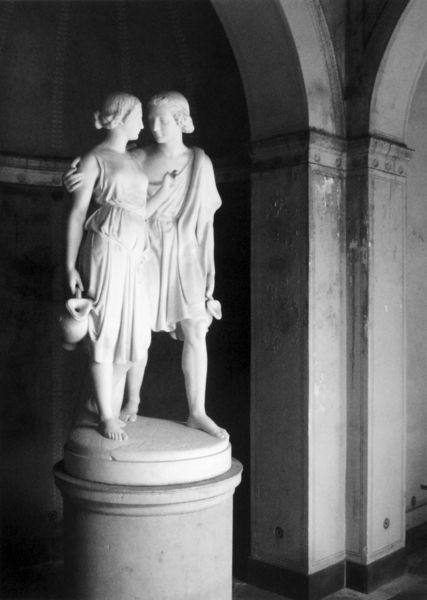
Titel: Jüngling und Mädchen am Brunnen
Künstler: Werner Henschel
Standort: Potsdam
Institution: Stiftung Preußische Schlösser und Gärten Berlin-Brandenburg, Römische Bäder
Schlagwörter: mann, nackt, weiß, menschen, mädchen, frau, marmor, säule, blick, jung, arm, arme, falten, sockel, stein, figur, gewand, haare, klassizismus, paar, locken, krug, skulptur, statue, vase, liebe, umarmung, figuren, realistisch, foto, barfuss, plastisch, liebespaar, tunika, bogengang, hinwendung, freistehen